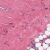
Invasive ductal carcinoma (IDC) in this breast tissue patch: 0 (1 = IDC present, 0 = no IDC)